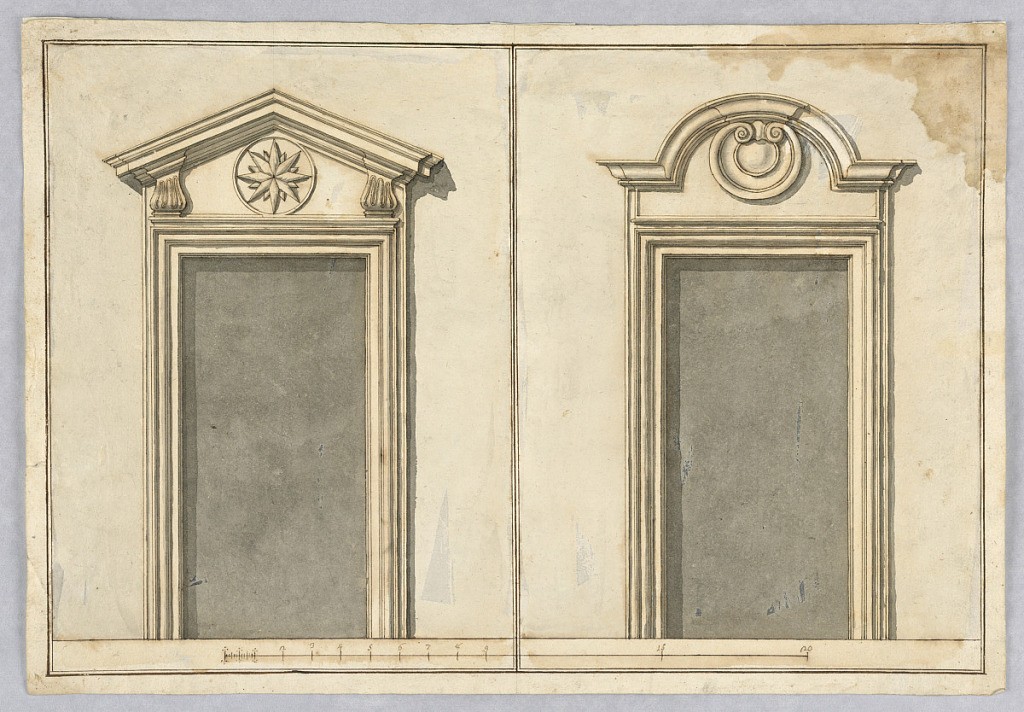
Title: Two Projects for Door Frames
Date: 1660–1670
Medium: Graphite, pen and ink, brush and watercolor on paper
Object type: Drawing
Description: At left, a triangular pediment whose entablature is supported by balustre consoles. Inside is a circle with a star-like blossom. At right, a segmented pediment with shell. Below is a scale.